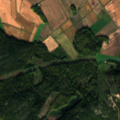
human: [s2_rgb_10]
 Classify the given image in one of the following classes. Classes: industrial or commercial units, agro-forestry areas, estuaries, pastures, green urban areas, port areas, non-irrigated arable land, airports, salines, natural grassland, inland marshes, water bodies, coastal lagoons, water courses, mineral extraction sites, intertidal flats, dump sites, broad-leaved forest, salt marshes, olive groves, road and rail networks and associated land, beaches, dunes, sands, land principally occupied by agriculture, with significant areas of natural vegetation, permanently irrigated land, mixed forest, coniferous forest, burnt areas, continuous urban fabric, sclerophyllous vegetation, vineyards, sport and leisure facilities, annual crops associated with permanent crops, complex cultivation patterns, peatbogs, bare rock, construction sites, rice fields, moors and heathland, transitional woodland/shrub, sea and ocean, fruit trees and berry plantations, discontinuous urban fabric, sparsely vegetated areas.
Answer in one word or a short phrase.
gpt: non-irrigated arable land, coniferous forest, mixed forest